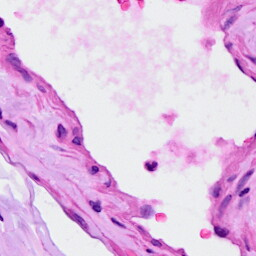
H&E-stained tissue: Ovarian